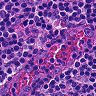
Metastatic tissue present: no